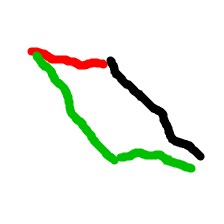
Shape: parallelogram